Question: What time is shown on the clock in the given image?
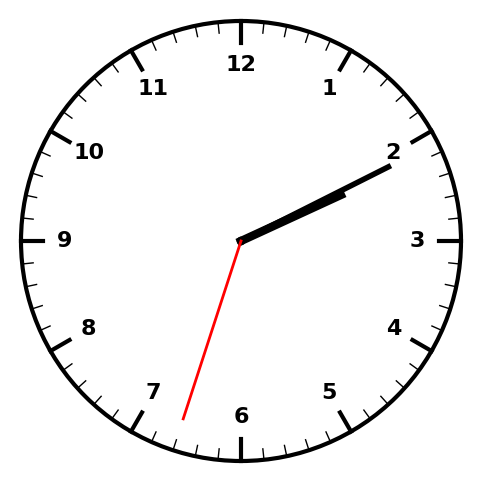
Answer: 02:10:33